Field crop: maize
Growth stage: 2
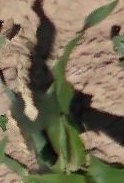
Species: maize